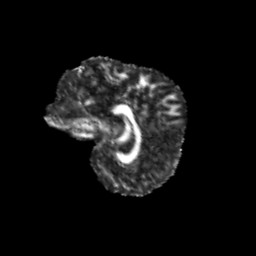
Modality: FA
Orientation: sagittal
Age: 11
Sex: female
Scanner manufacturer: siemens
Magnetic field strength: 3 T
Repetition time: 3.8 s
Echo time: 0.07 s